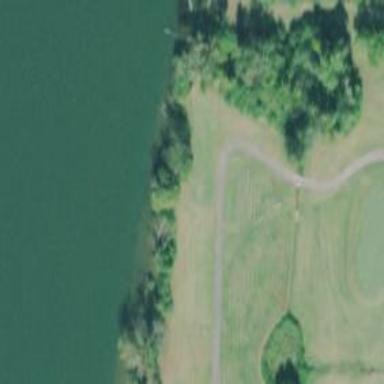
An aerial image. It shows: Service road used as golf cart path.